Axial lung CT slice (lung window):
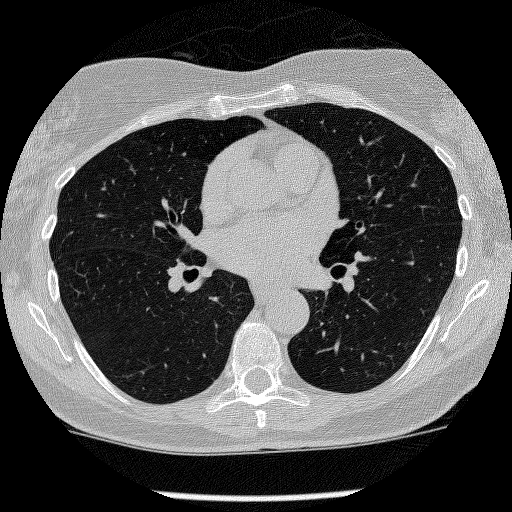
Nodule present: no